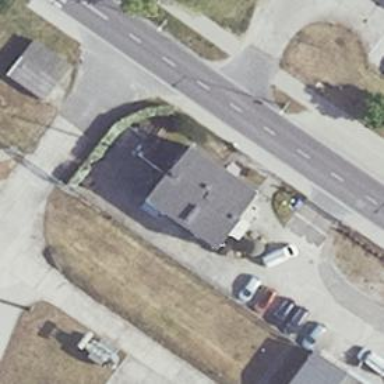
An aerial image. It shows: Office building.